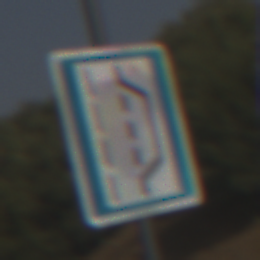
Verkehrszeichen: NothalteUndPannenbucht
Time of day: MorningAfternoon
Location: Outdoor (Nature)
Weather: PartlyCloudy
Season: NotSpecified
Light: Natural